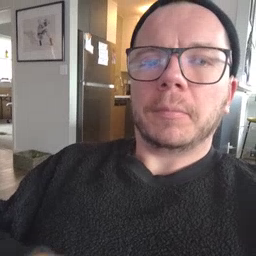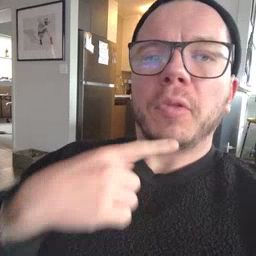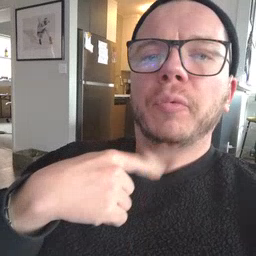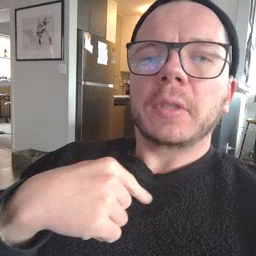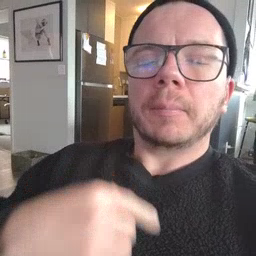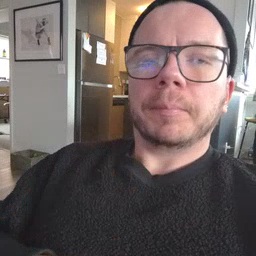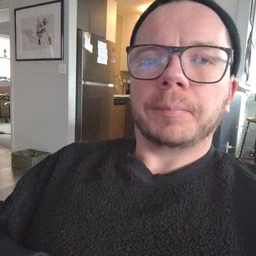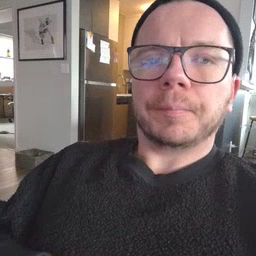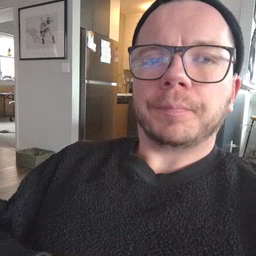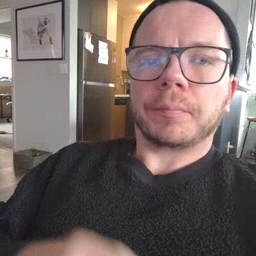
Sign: thirsty